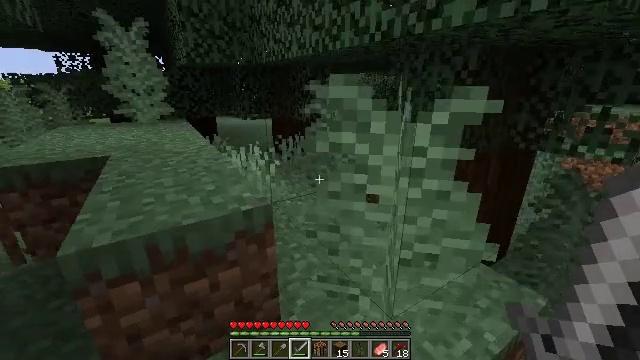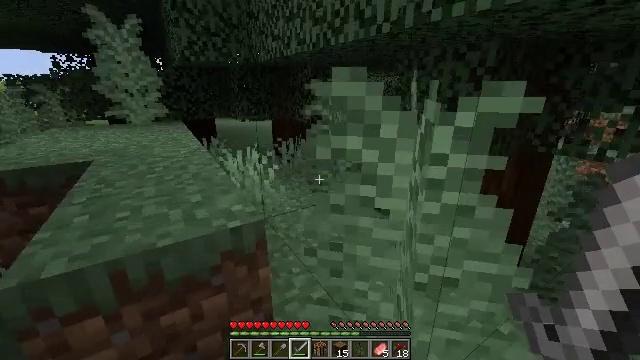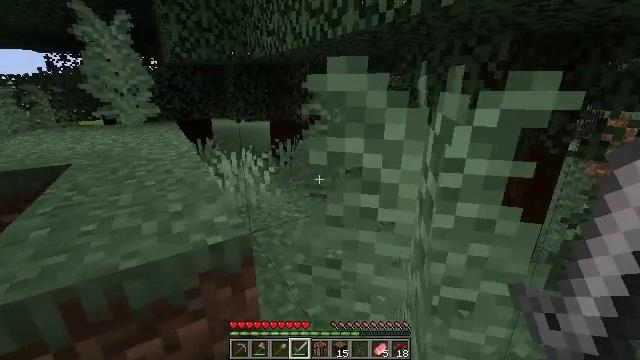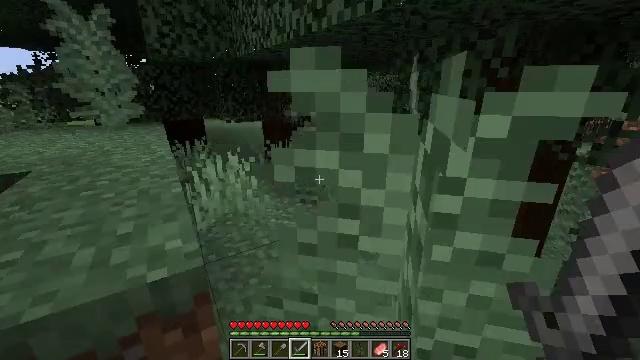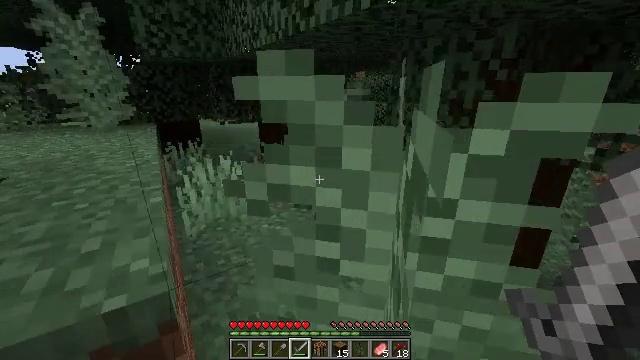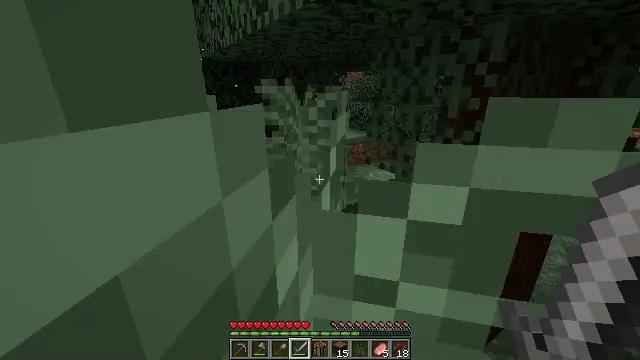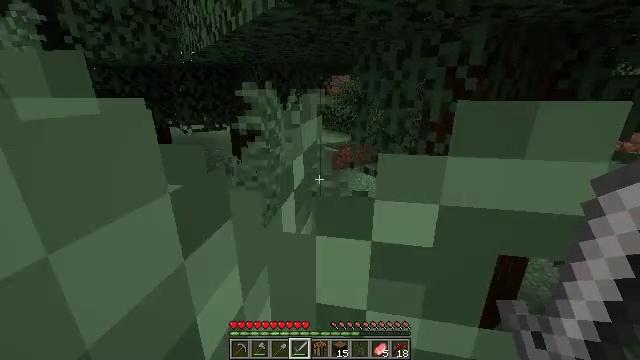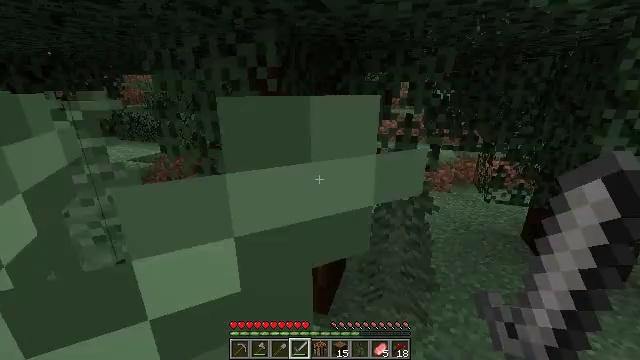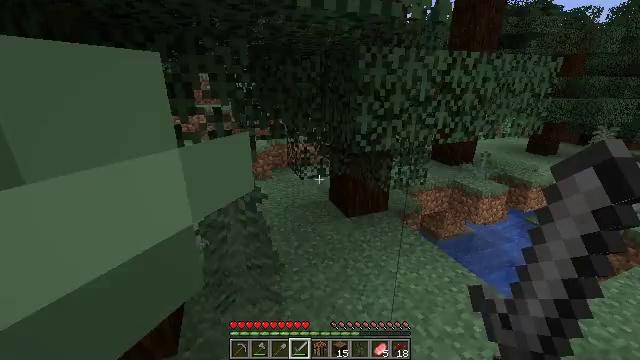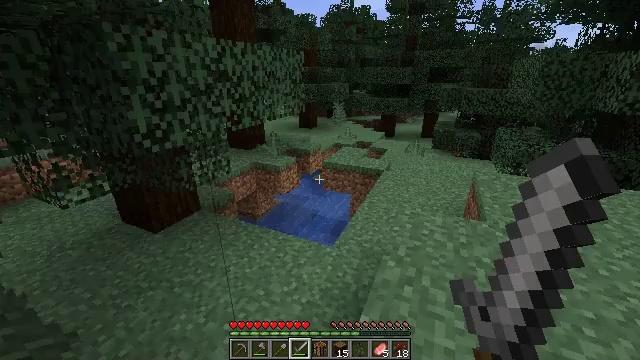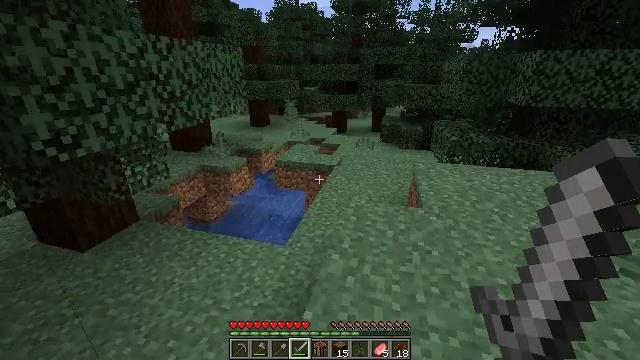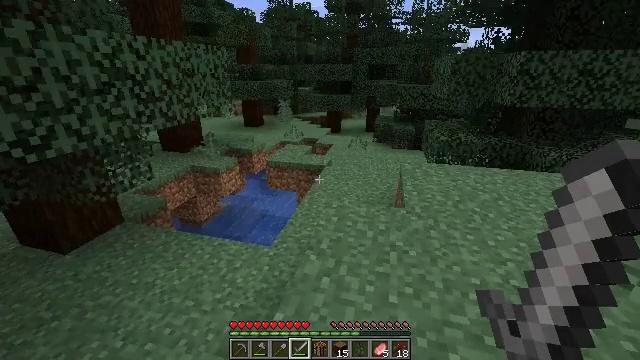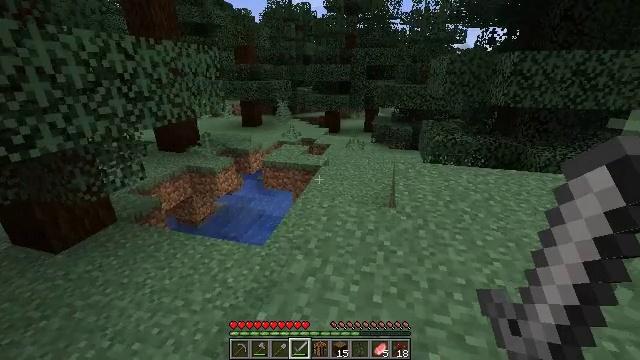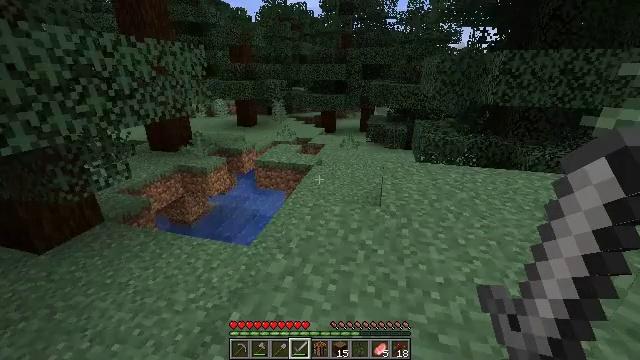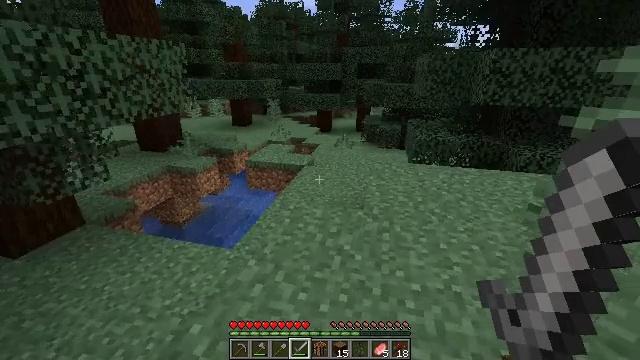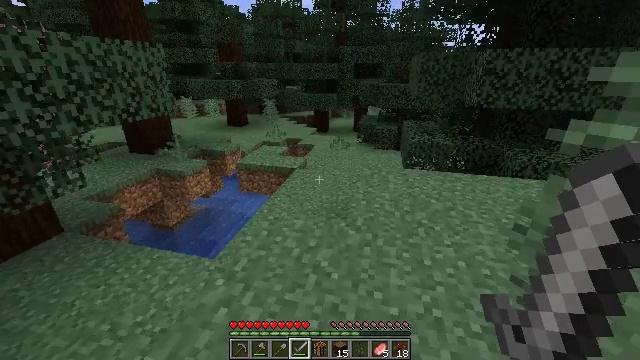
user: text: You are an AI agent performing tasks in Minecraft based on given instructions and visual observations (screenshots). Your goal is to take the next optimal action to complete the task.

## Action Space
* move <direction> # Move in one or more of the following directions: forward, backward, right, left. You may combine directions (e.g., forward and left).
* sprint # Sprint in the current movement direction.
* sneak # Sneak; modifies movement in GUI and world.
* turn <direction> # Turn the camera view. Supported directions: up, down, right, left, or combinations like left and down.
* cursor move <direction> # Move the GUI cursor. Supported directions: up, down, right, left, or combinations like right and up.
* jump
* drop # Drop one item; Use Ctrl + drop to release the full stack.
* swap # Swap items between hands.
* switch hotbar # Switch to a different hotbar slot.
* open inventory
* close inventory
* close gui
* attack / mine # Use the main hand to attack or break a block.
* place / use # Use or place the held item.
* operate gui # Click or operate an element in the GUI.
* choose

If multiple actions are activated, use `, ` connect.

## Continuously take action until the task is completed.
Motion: motion action
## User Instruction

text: Destroy the spruce leaves to get sticks and saplings.
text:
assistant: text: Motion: move forward
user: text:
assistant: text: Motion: move forward and move right
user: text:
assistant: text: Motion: move forward and move right
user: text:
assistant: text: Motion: move forward and move right
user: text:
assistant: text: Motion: move forward and move right
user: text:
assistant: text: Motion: turn right
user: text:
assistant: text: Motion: turn right
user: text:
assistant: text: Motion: turn right and down
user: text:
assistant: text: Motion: move right, turn right and down
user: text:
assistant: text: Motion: move right, turn right
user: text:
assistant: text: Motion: move right
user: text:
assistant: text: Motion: move right
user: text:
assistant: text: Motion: move forward and move right
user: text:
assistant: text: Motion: move forward and move right
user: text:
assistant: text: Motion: move forward and move right
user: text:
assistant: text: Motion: move forward
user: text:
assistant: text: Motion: move forward, turn right
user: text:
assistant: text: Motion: move forward, turn right and up
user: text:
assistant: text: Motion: move forward, turn right
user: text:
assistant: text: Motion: move forward, turn right
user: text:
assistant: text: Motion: move forward, turn right
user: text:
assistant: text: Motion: move forward
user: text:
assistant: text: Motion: move forward
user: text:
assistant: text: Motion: move forward
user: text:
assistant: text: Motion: move forward
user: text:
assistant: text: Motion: move forward, turn down
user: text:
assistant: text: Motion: move forward
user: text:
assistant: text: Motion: move forward and move left
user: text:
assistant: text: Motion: move forward and move left
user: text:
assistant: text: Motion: move forward and move left